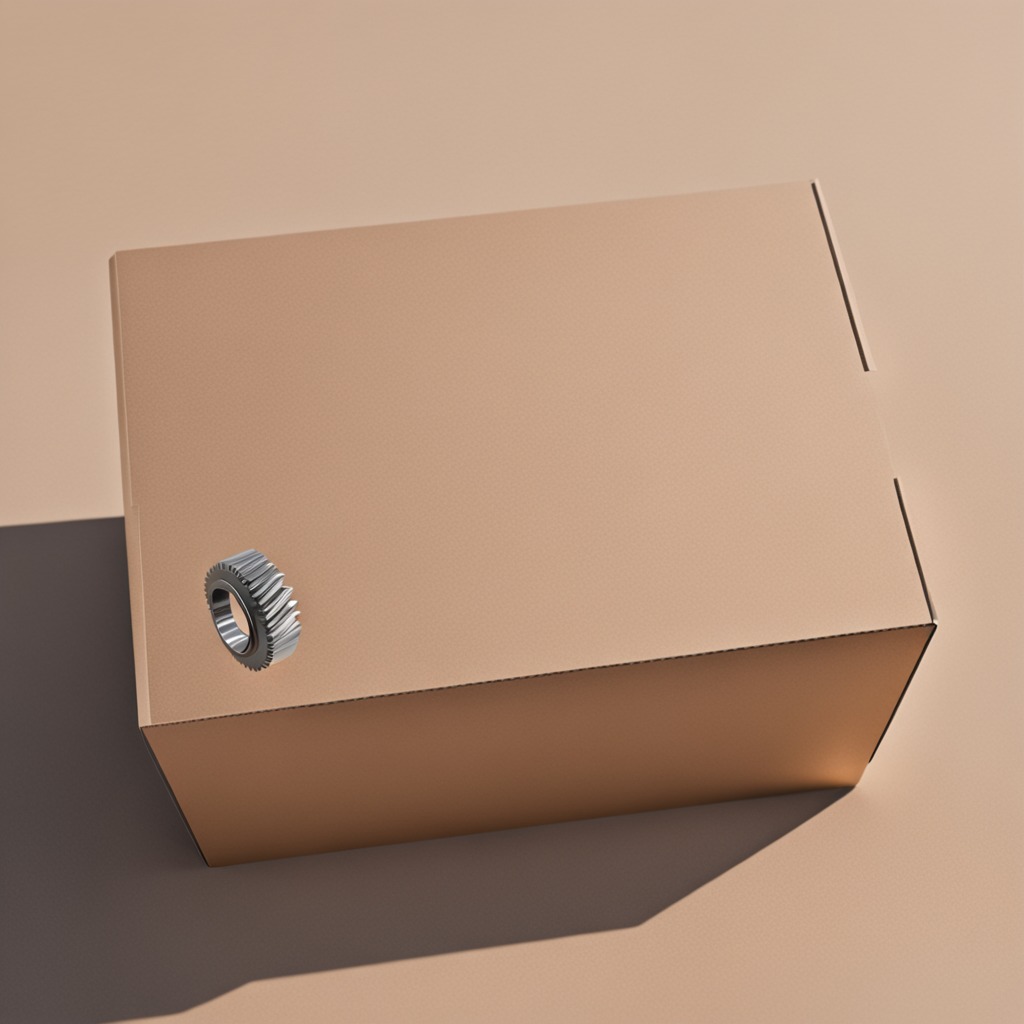
A steel gear with teeth is lying on the cardboard box surface in an outdoor workshop during daytime bright natural light soft shadows slightly creased but